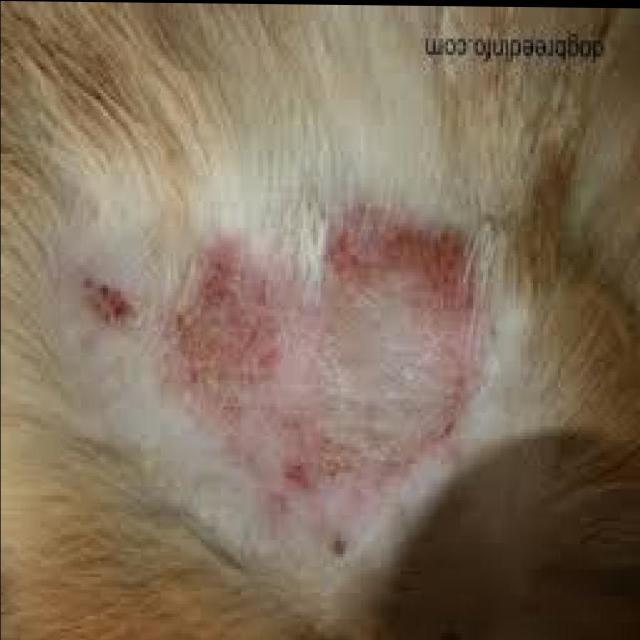
Canine dermatitis — inflammation of the skin presenting with erythema, pruritus, papules, and excoriation. May be allergic, contact, or atopic in origin.